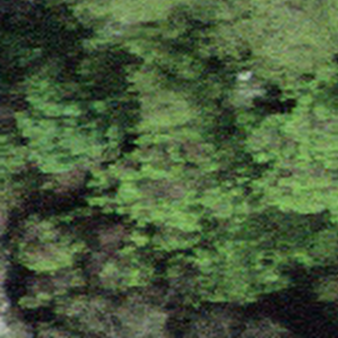
Label: other